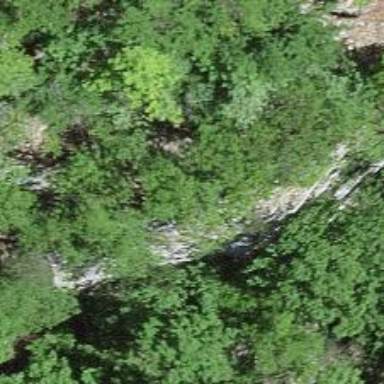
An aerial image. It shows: Natural cliff.